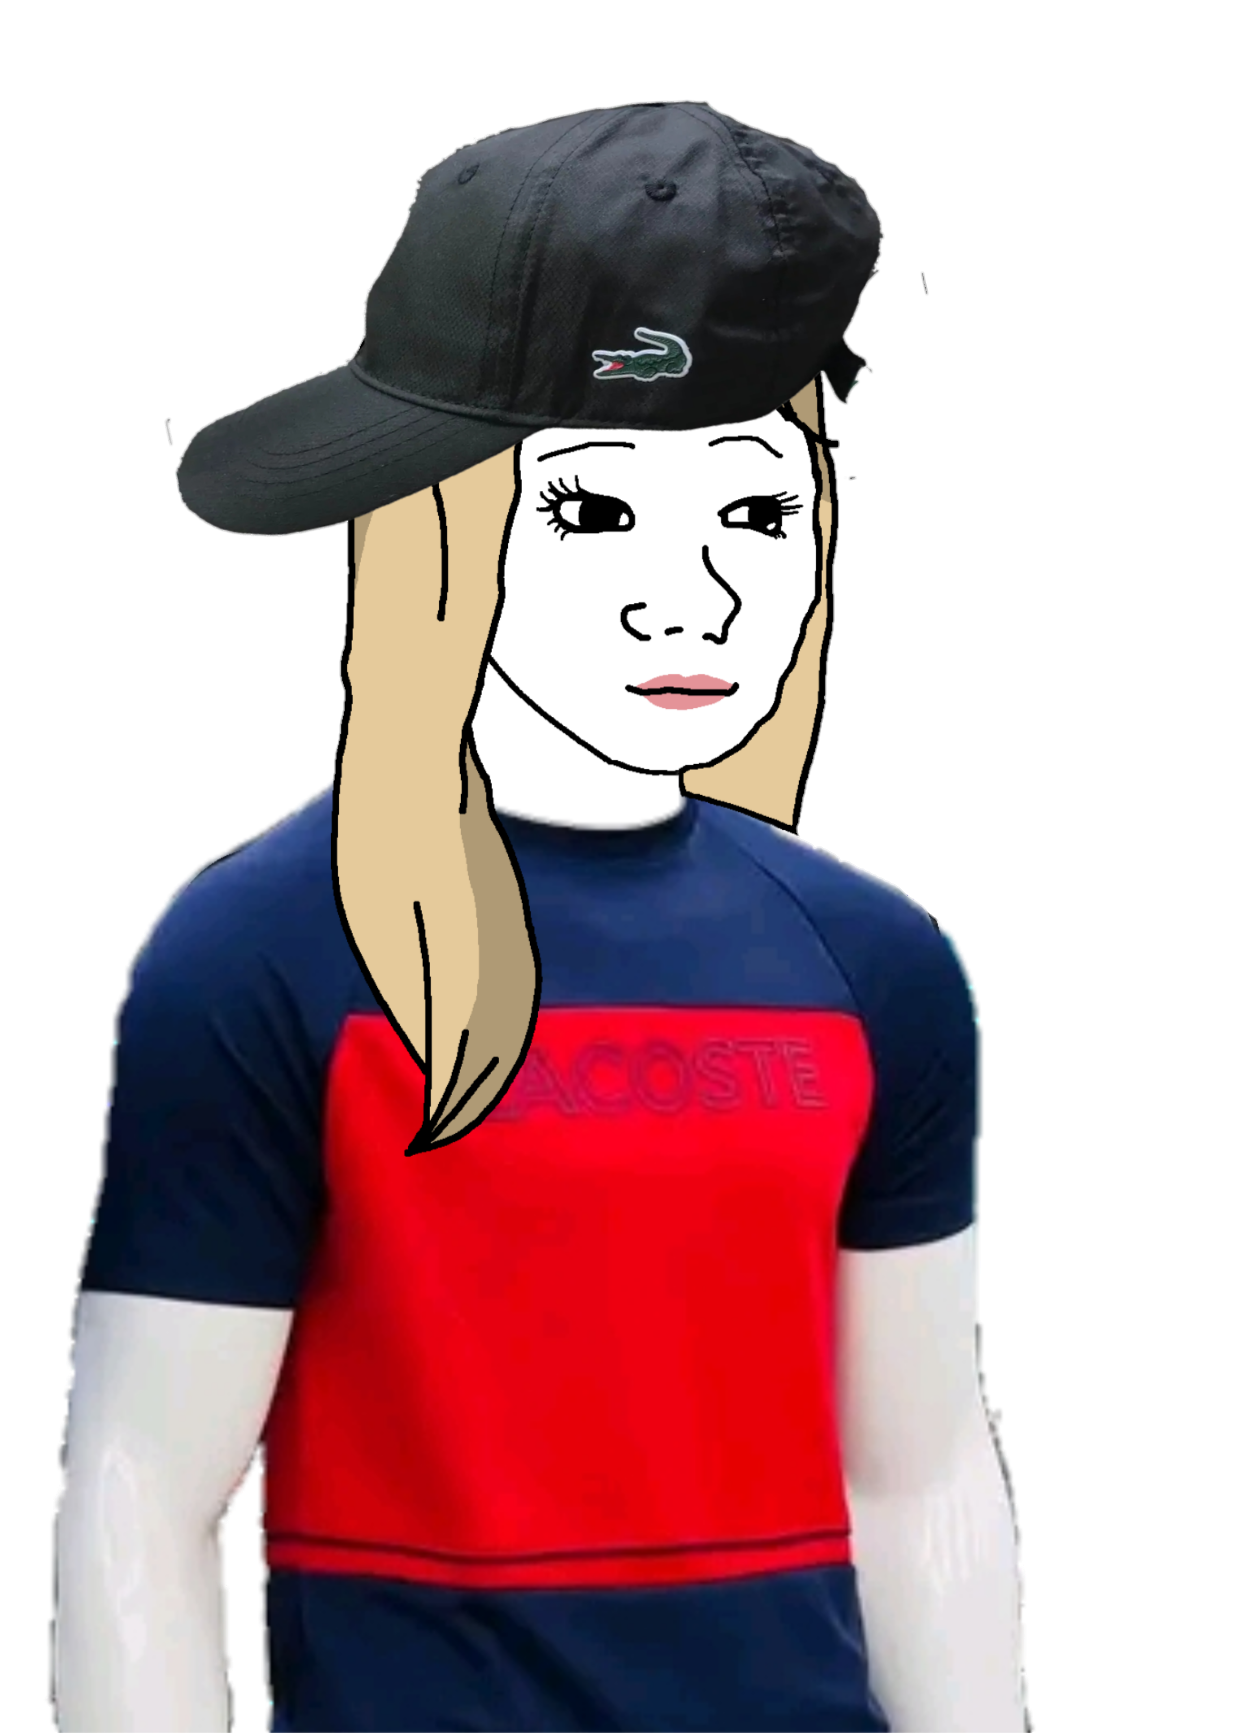
Label: 5_Trad_Wife